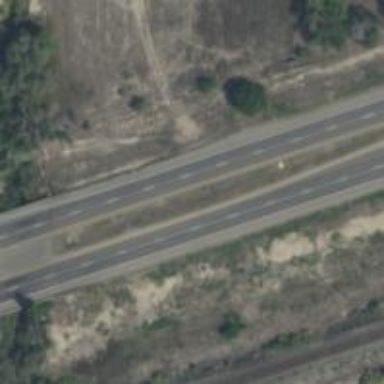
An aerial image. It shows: Asphalt road with grade 1 trunk. This expressway has smooth surface.